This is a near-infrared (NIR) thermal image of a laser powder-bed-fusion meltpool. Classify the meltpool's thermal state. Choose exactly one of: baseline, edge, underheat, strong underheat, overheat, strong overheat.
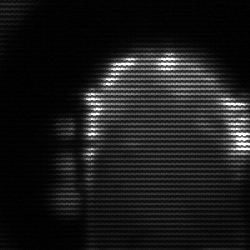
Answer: baseline